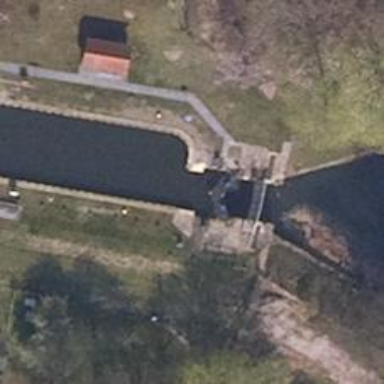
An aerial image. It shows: Lock gate on waterway.